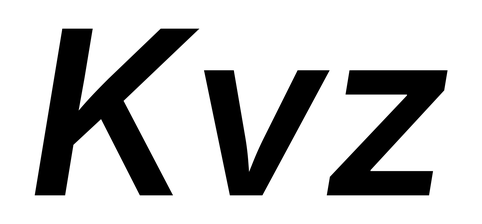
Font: Inter-Italic_SemiBold_Italic